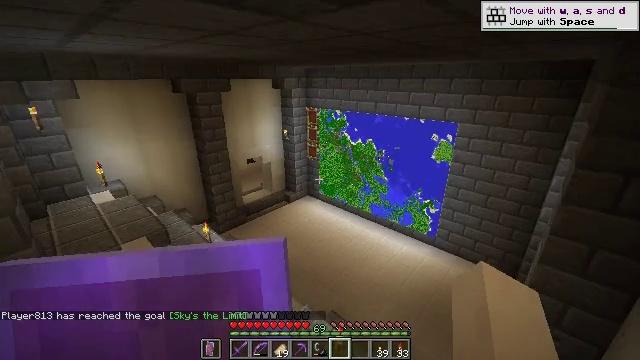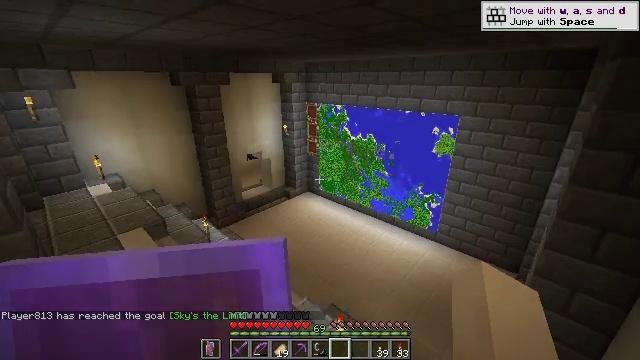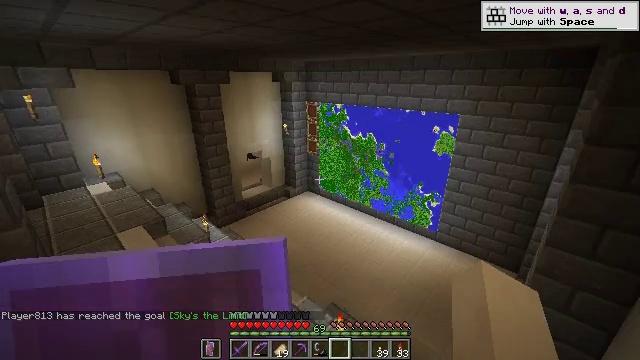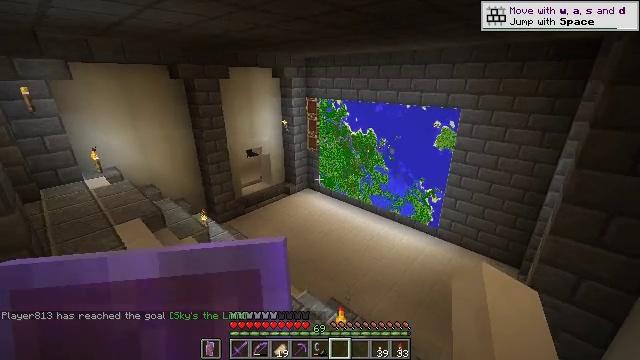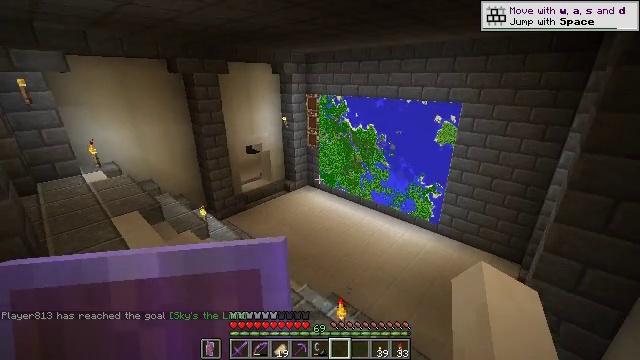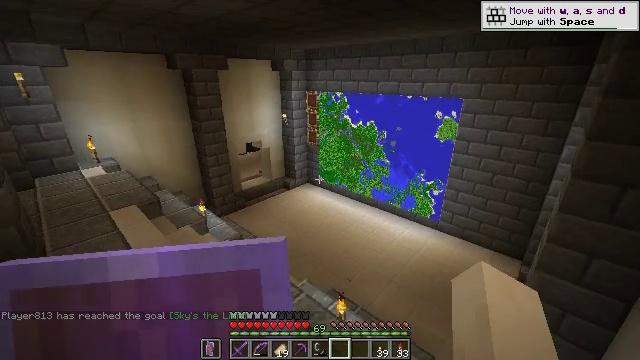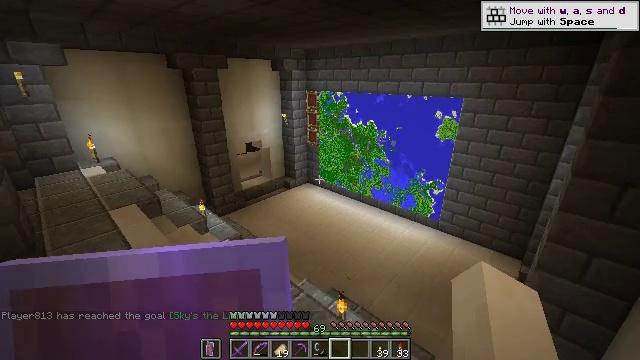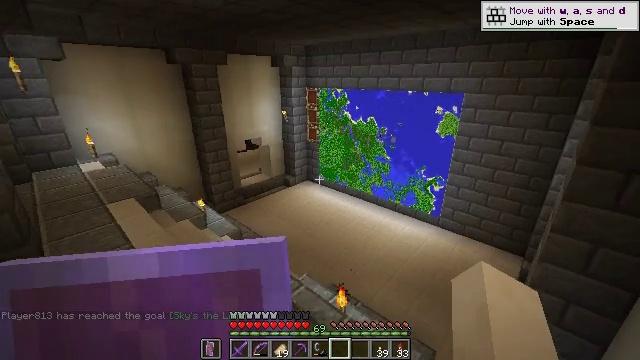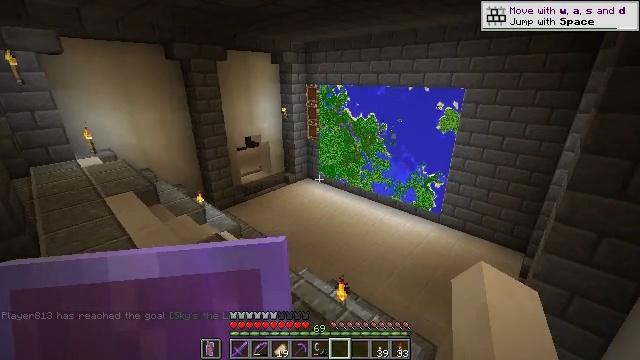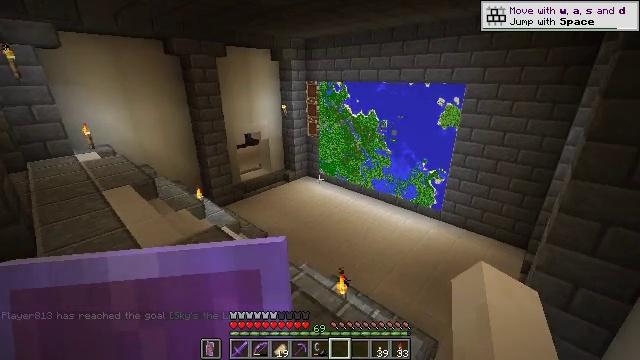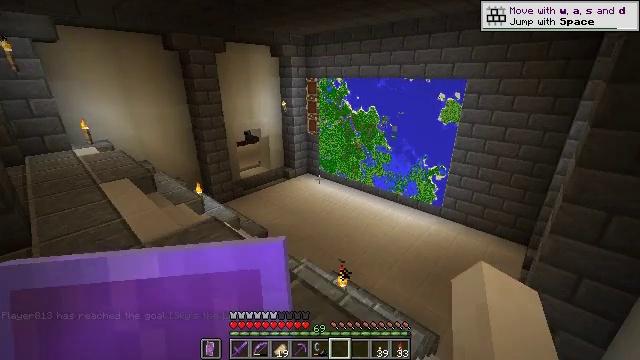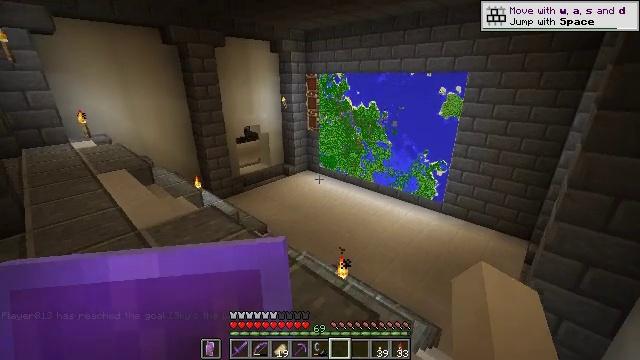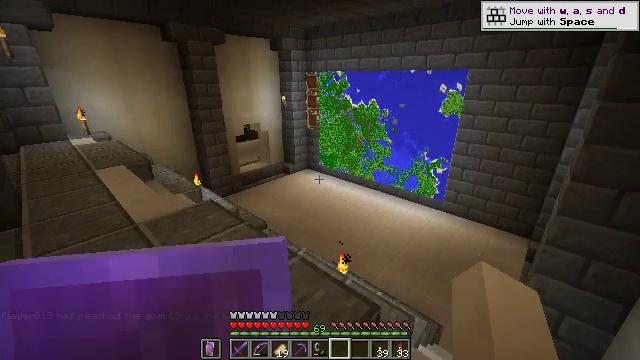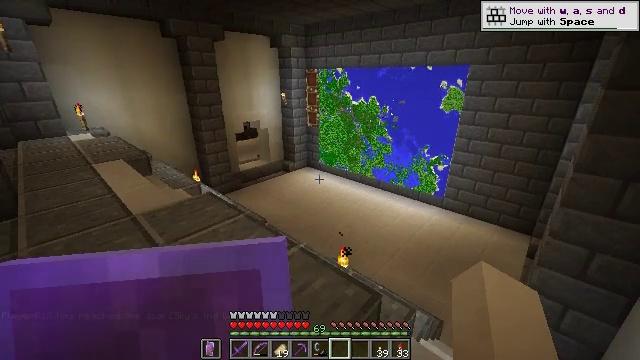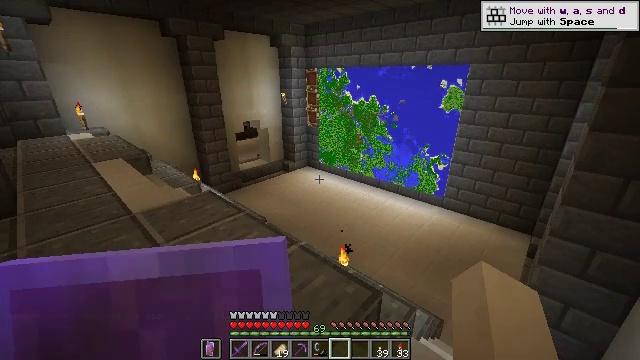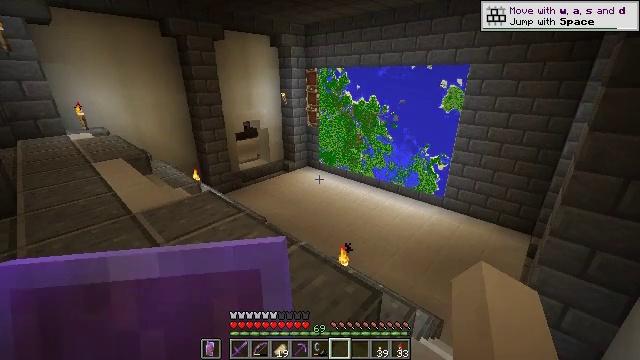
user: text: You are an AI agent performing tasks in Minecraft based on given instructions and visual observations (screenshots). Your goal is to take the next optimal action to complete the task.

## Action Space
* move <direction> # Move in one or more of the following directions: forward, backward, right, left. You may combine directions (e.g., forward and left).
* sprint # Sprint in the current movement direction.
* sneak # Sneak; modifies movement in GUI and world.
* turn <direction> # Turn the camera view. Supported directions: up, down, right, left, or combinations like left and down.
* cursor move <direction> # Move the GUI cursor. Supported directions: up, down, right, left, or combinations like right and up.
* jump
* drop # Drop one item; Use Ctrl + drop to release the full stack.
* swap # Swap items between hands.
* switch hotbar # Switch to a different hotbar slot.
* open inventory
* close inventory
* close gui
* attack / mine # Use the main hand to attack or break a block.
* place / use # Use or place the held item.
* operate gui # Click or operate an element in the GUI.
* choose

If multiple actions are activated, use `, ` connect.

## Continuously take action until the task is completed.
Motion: motion action
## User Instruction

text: Collect glowstone blocks for lighting.
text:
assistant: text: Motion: no_op
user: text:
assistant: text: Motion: no_op
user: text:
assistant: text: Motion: no_op
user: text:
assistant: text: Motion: no_op
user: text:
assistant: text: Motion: no_op
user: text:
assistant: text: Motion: no_op
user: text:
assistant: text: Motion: no_op
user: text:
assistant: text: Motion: no_op
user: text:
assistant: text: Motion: no_op
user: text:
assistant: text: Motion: no_op
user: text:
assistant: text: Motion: no_op
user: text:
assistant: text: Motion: no_op
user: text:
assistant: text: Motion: no_op
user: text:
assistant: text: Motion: no_op
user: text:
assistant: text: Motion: no_op
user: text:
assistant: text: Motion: no_op
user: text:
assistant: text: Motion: no_op
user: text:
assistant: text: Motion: no_op
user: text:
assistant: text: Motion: no_op
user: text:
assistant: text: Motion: no_op
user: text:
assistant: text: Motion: no_op
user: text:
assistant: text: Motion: no_op
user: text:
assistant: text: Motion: no_op
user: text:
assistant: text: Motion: no_op
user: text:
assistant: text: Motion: no_op
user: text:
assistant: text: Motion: no_op
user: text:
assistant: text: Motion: move forward
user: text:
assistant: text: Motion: move forward
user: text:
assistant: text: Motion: move forward
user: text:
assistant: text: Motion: move forward